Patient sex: M
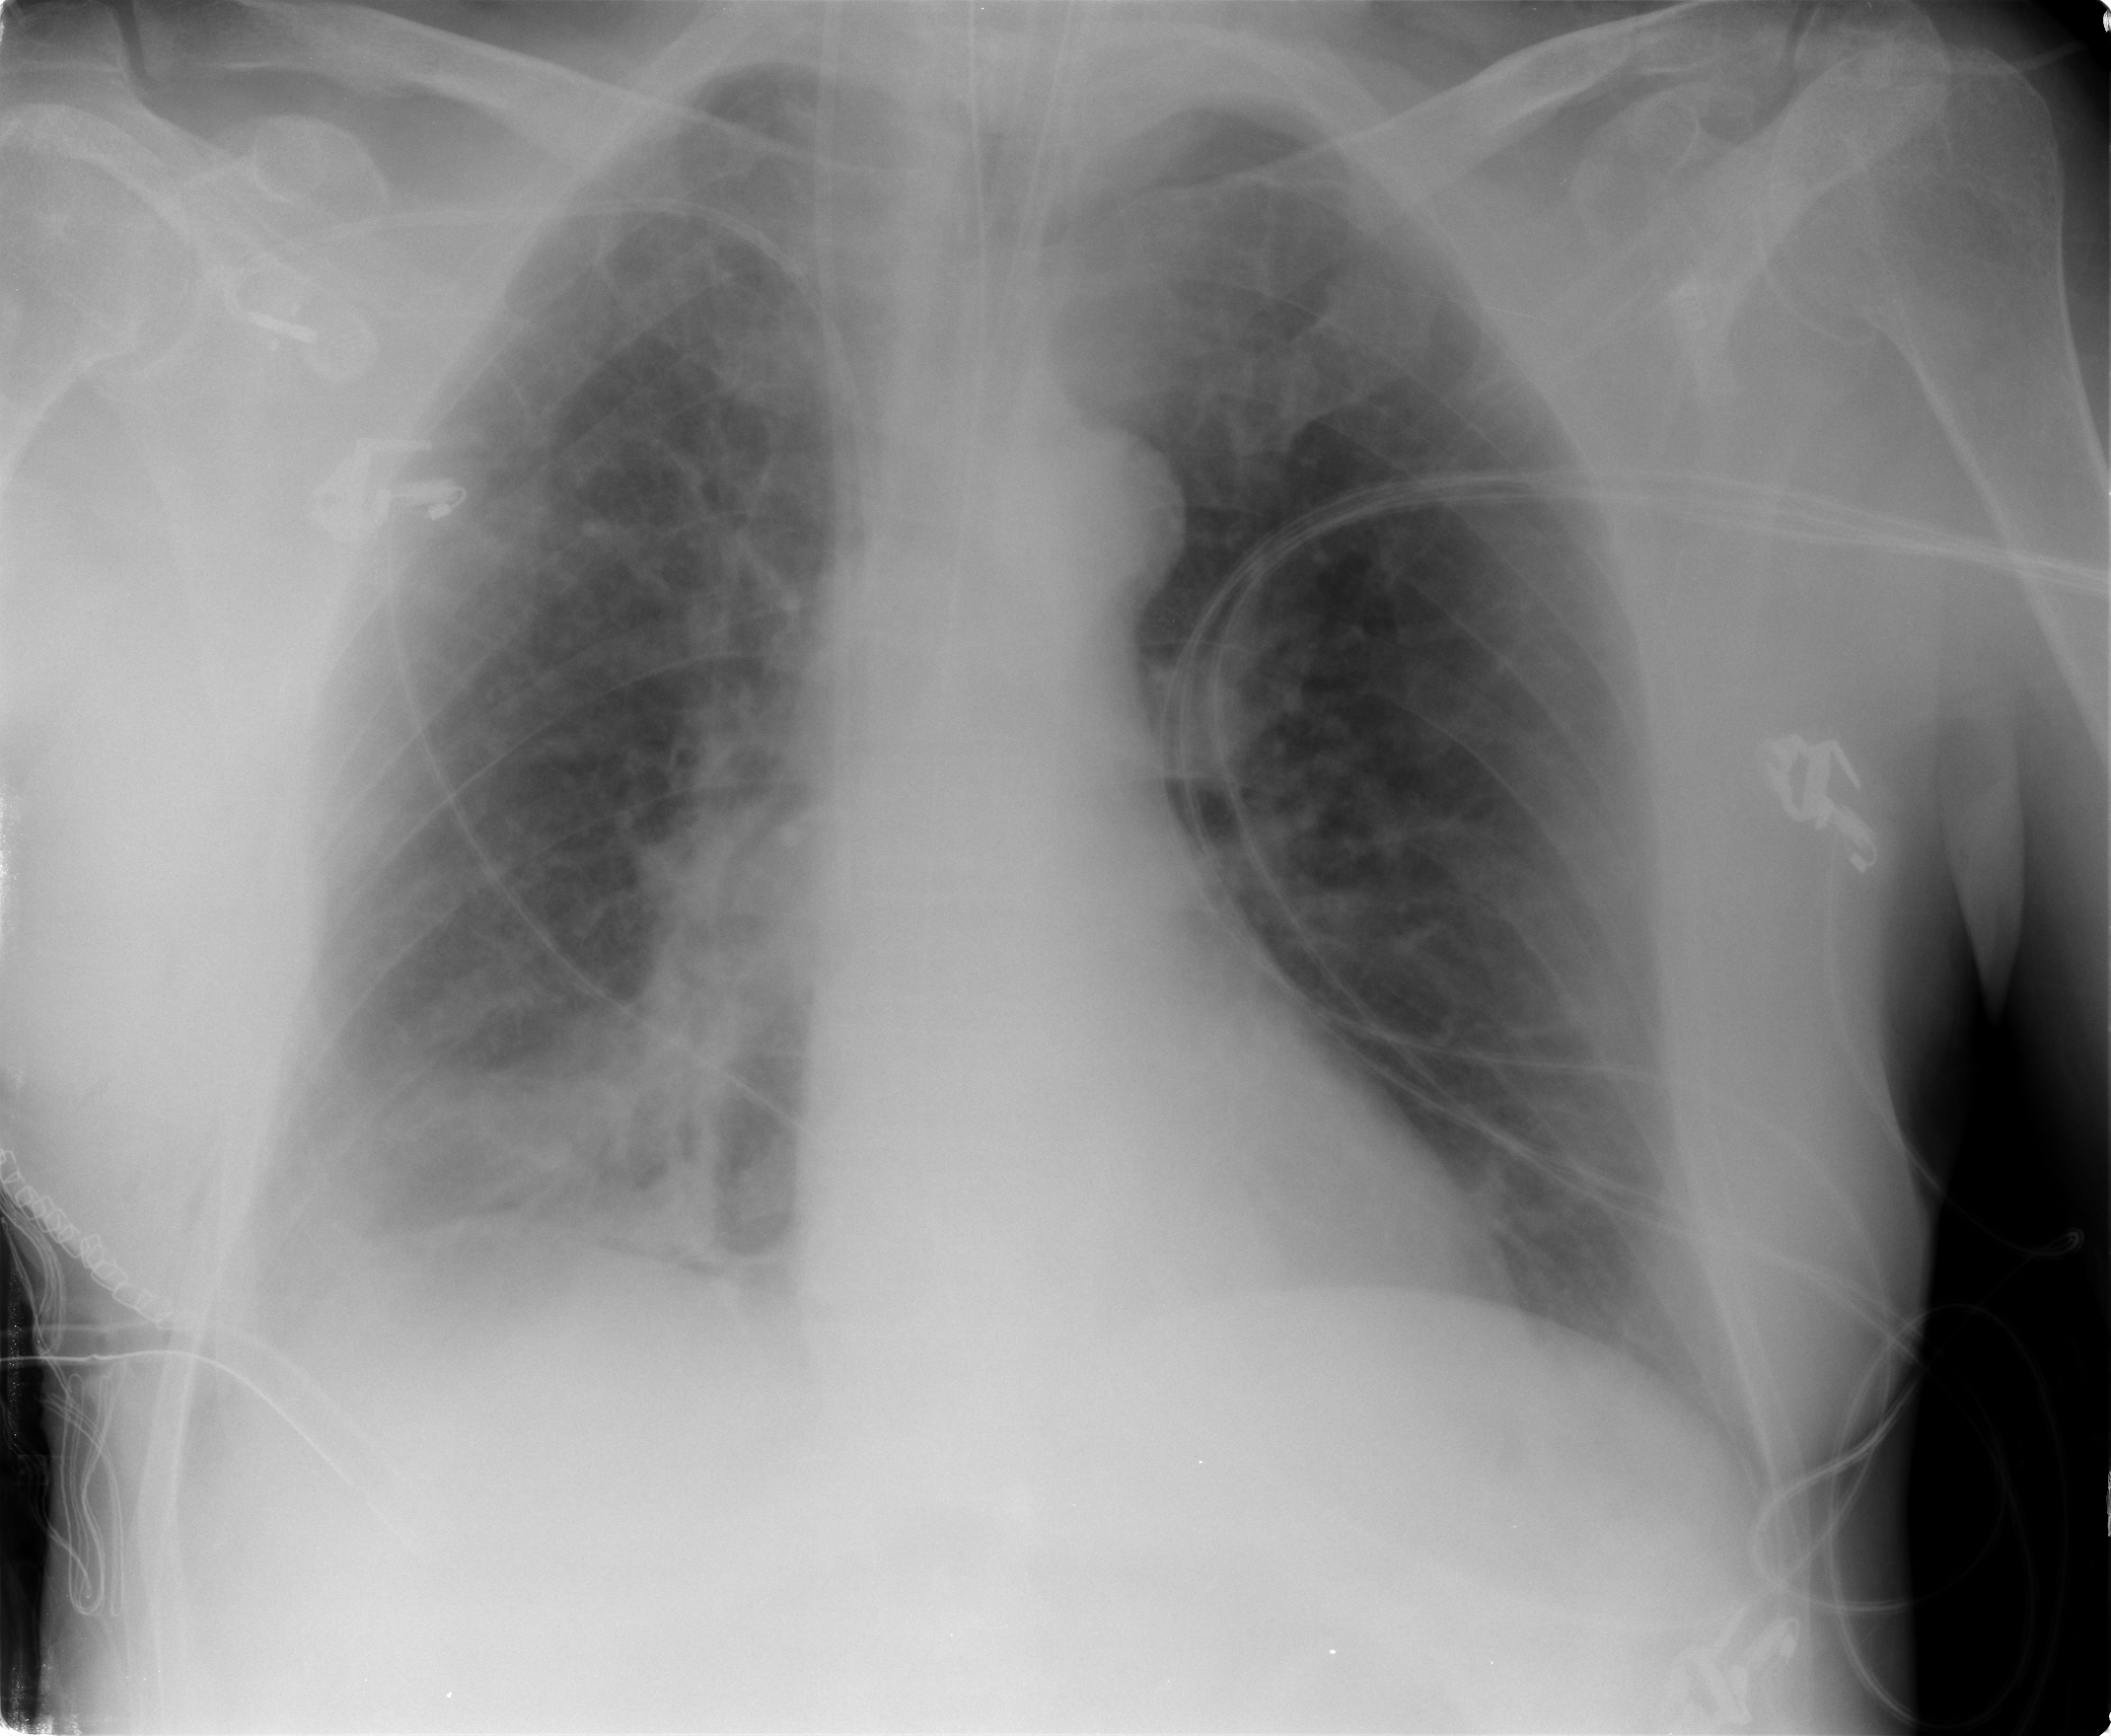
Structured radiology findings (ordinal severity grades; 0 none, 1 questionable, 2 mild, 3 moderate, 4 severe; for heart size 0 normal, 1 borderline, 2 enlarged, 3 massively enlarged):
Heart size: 0
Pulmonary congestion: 0
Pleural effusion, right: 1
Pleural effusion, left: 0
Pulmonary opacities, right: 0
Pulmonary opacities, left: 0
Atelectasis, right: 3
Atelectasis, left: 0